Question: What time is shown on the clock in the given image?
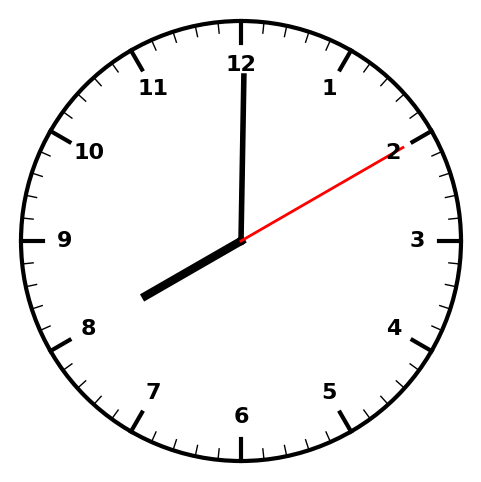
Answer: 08:00:10